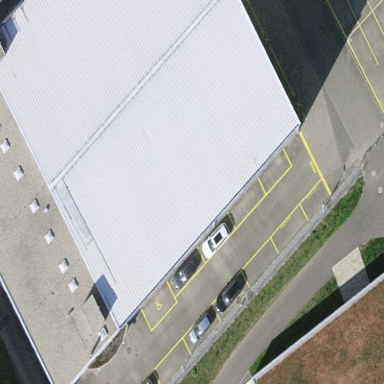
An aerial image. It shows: Parking lane with asphalt surface.